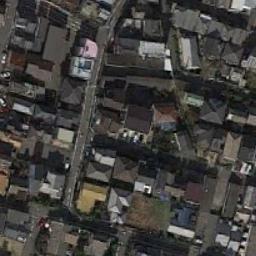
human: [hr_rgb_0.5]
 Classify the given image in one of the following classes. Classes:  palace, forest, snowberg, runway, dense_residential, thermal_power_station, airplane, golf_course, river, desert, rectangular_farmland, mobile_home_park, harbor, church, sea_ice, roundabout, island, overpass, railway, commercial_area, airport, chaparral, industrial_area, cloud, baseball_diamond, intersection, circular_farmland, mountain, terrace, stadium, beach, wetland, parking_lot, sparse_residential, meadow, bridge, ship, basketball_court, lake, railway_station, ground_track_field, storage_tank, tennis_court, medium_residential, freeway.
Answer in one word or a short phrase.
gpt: dense_residential